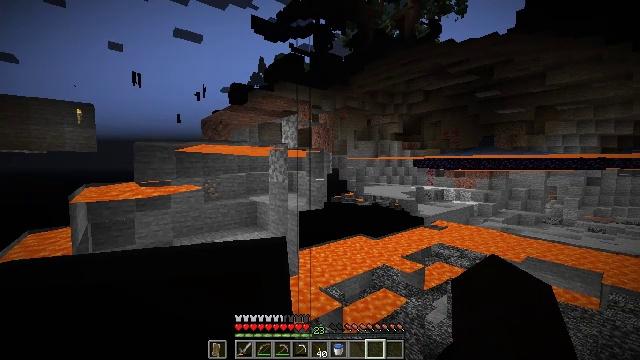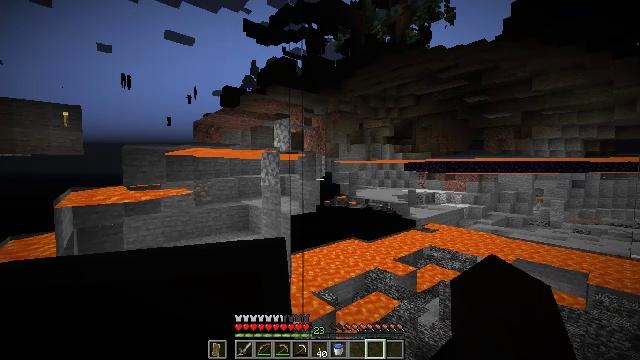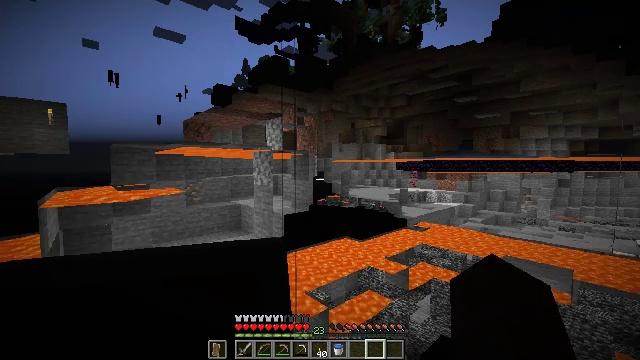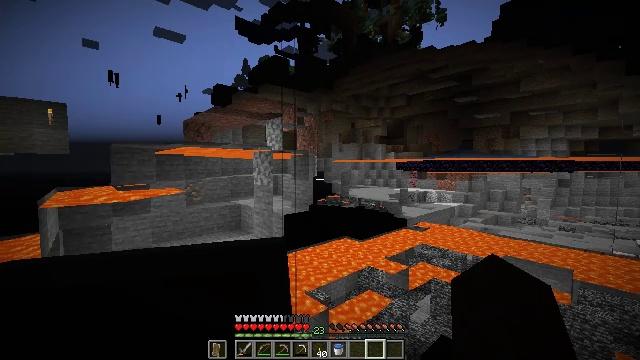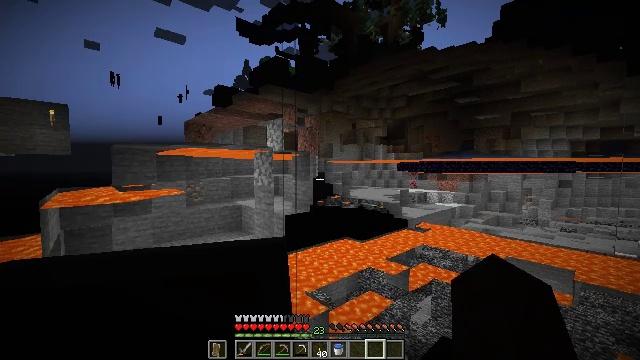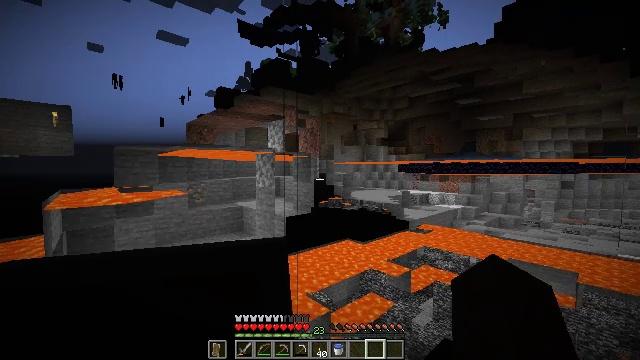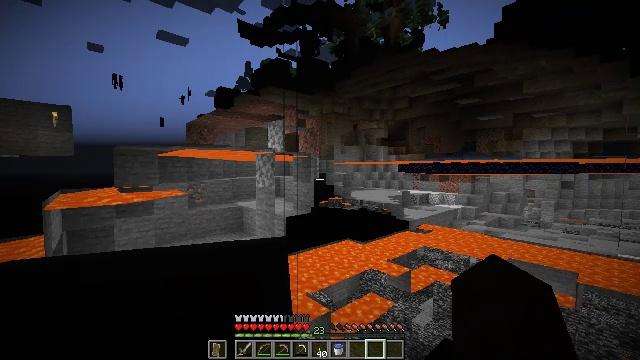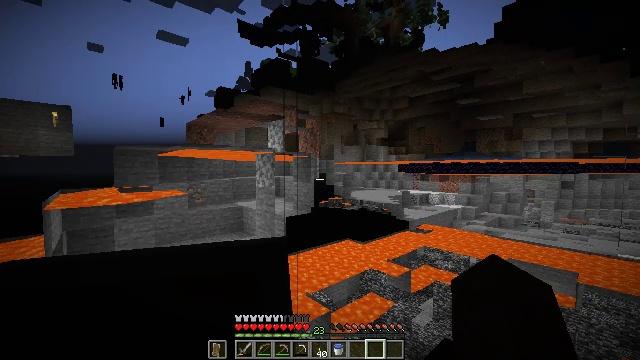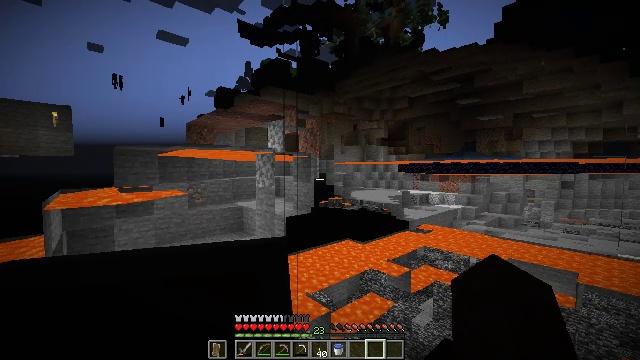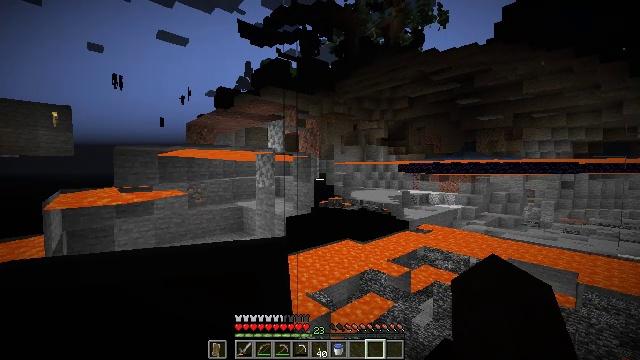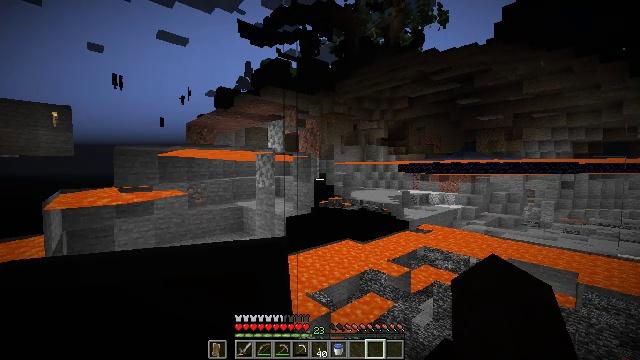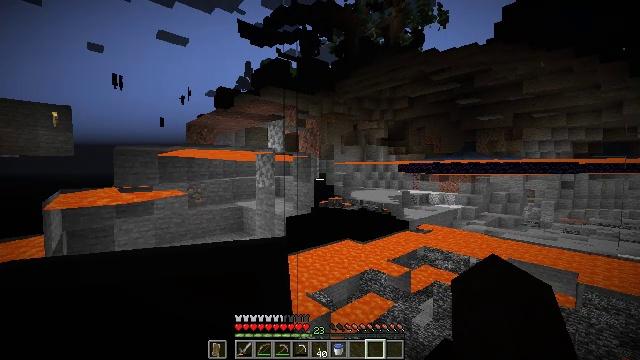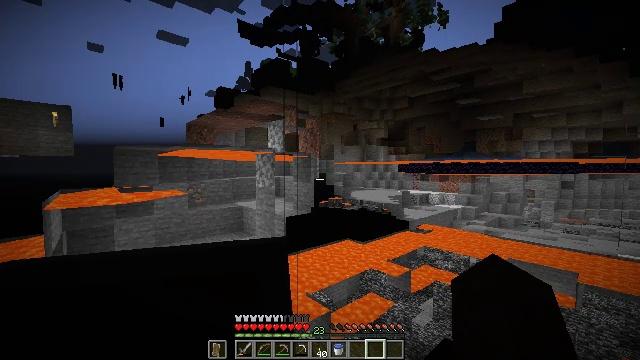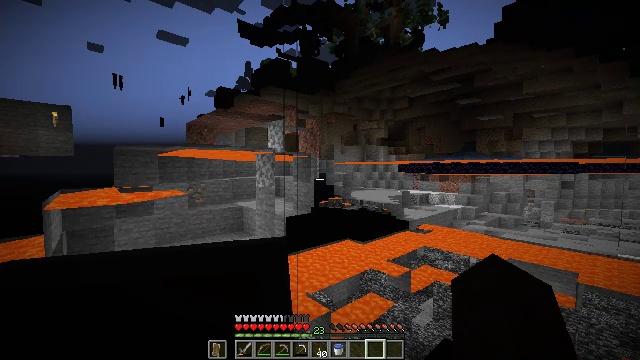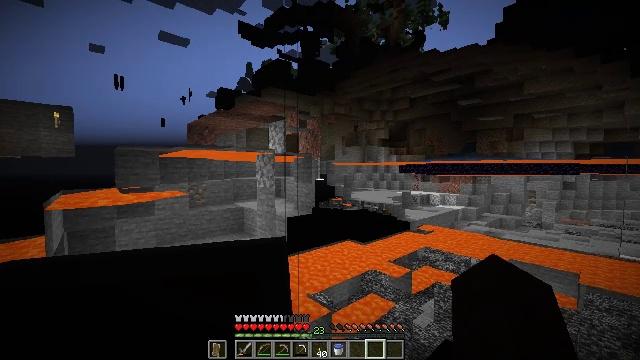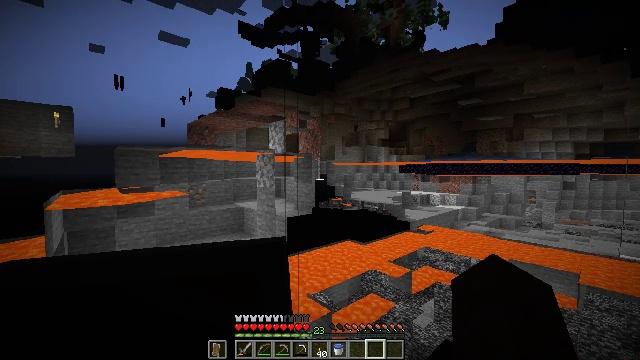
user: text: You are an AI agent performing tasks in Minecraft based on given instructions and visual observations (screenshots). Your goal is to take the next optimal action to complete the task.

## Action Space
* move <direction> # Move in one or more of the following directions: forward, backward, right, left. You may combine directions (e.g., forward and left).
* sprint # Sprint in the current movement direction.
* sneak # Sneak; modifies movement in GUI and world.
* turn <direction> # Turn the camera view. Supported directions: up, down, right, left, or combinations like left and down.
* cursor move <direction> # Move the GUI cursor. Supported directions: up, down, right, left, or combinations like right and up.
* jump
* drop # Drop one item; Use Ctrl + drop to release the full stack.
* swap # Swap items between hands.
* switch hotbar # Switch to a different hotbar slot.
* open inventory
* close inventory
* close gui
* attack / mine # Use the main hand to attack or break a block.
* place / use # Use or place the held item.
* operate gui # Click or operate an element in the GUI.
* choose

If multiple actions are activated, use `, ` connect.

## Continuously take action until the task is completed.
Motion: motion action
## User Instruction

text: Destroy the piston head component.
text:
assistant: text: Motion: turn right
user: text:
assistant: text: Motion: turn right
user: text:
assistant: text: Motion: no_op
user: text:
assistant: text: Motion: no_op
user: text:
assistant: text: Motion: no_op
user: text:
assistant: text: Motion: no_op
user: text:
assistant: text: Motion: no_op
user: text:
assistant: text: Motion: no_op
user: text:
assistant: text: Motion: no_op
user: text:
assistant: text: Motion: no_op
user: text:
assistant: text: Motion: no_op
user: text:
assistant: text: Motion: no_op
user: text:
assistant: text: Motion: no_op
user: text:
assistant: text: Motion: no_op
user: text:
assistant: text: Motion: no_op
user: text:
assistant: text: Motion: no_op
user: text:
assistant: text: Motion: no_op
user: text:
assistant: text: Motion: no_op
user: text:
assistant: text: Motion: no_op
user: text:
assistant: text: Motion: no_op
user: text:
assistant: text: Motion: no_op
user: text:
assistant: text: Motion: no_op
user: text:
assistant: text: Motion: no_op
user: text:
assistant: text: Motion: no_op
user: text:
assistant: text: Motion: no_op
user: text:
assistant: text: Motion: no_op
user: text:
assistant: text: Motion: no_op
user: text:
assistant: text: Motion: no_op
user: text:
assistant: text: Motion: turn left
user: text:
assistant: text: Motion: no_op